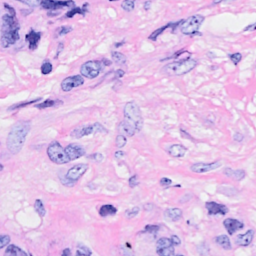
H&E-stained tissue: Breast